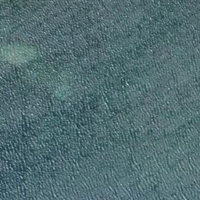
EUNIS habitat code: 14
Species observed at this site:
Aythya fuligula
Passer domesticus
Nucifraga caryocatactes
Anas platyrhynchos
Chloris chloris
Periparus ater